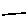
Label: line